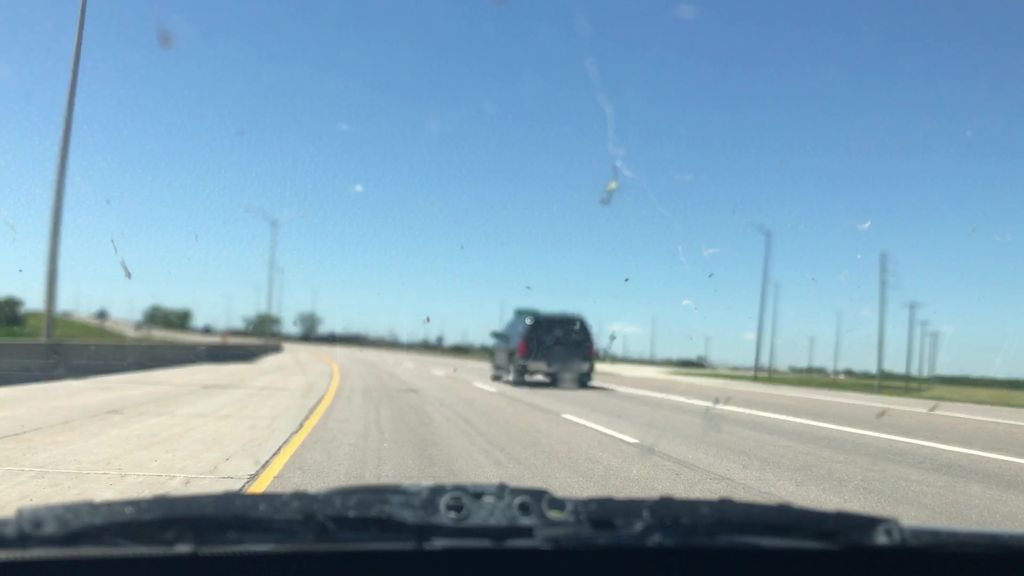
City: winnipeg